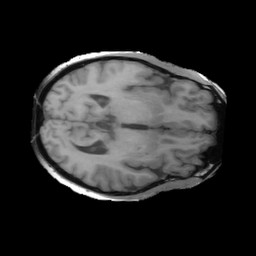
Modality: T1w
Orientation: axial
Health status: ill
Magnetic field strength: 3 T